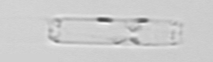
Label: Cerataulina_pelagica